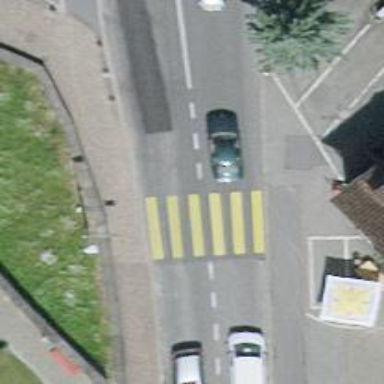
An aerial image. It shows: Primary road with asphalt surface.